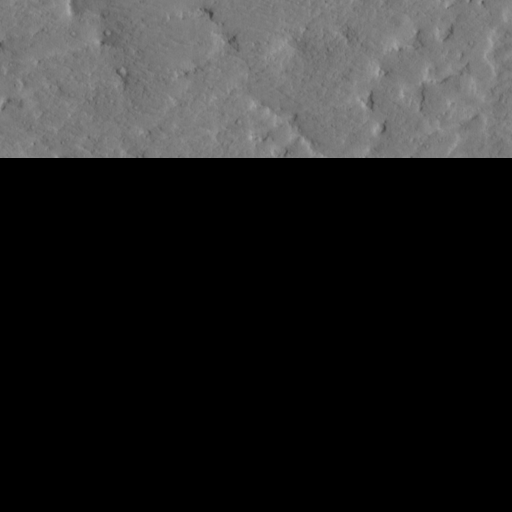
Classes present: Background